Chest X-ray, AP view. Patient: 25 years old, sex M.
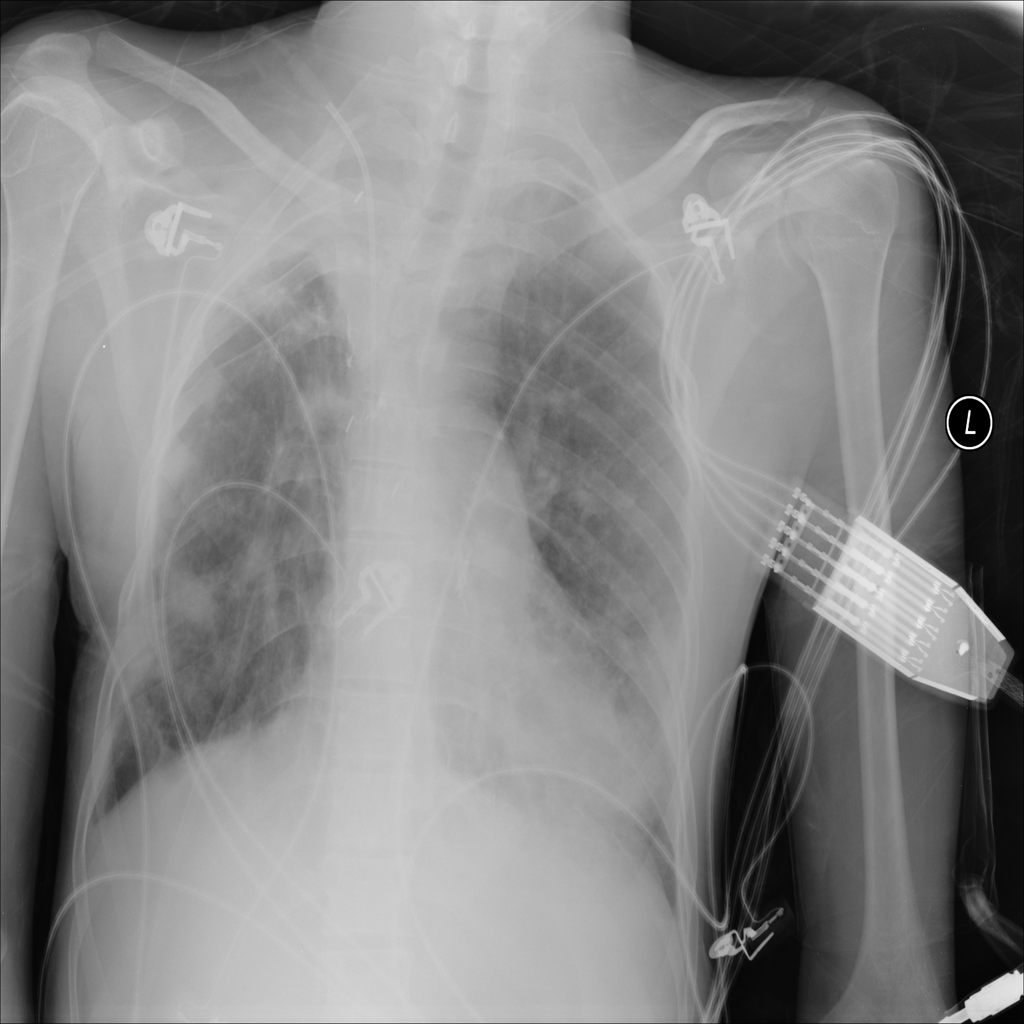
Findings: No Finding